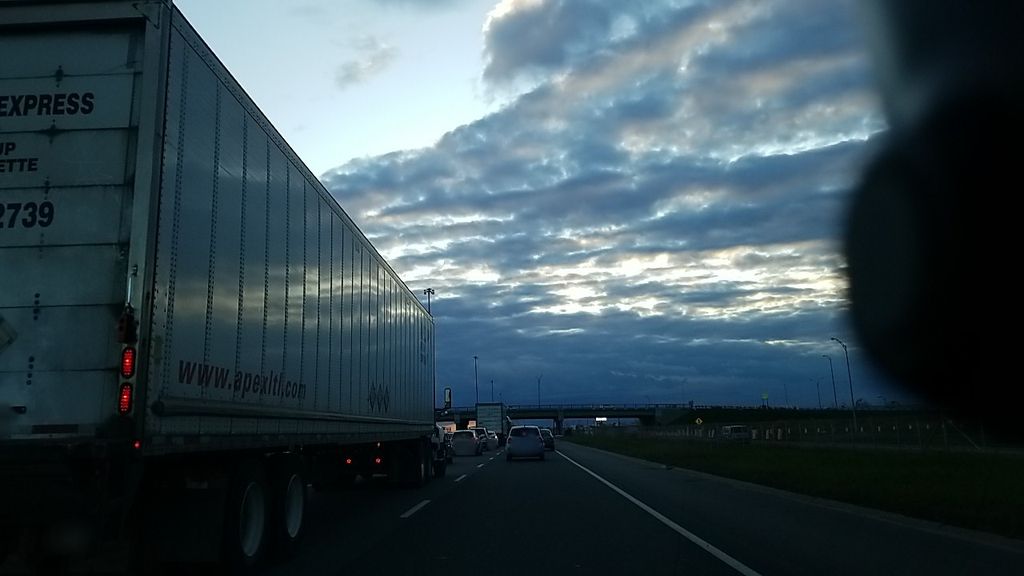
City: montreal